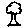
Label: tree